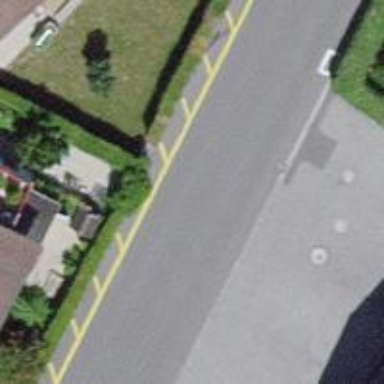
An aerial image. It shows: Hedge barrier.